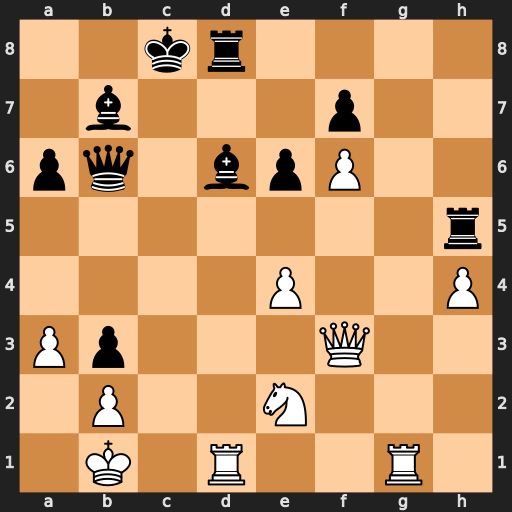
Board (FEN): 2kr4/1b3p2/pq1bpP2/7r/4P2P/Pp3Q2/1P2N3/1K1R2R1
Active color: w
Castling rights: -
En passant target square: -
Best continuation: Qxh5 Bxe4+ Ka1